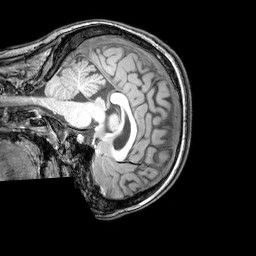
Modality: T1w
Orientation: sagittal
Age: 22
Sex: female
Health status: healthy
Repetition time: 0.081 s
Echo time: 0.037 s